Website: walmart
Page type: review-order
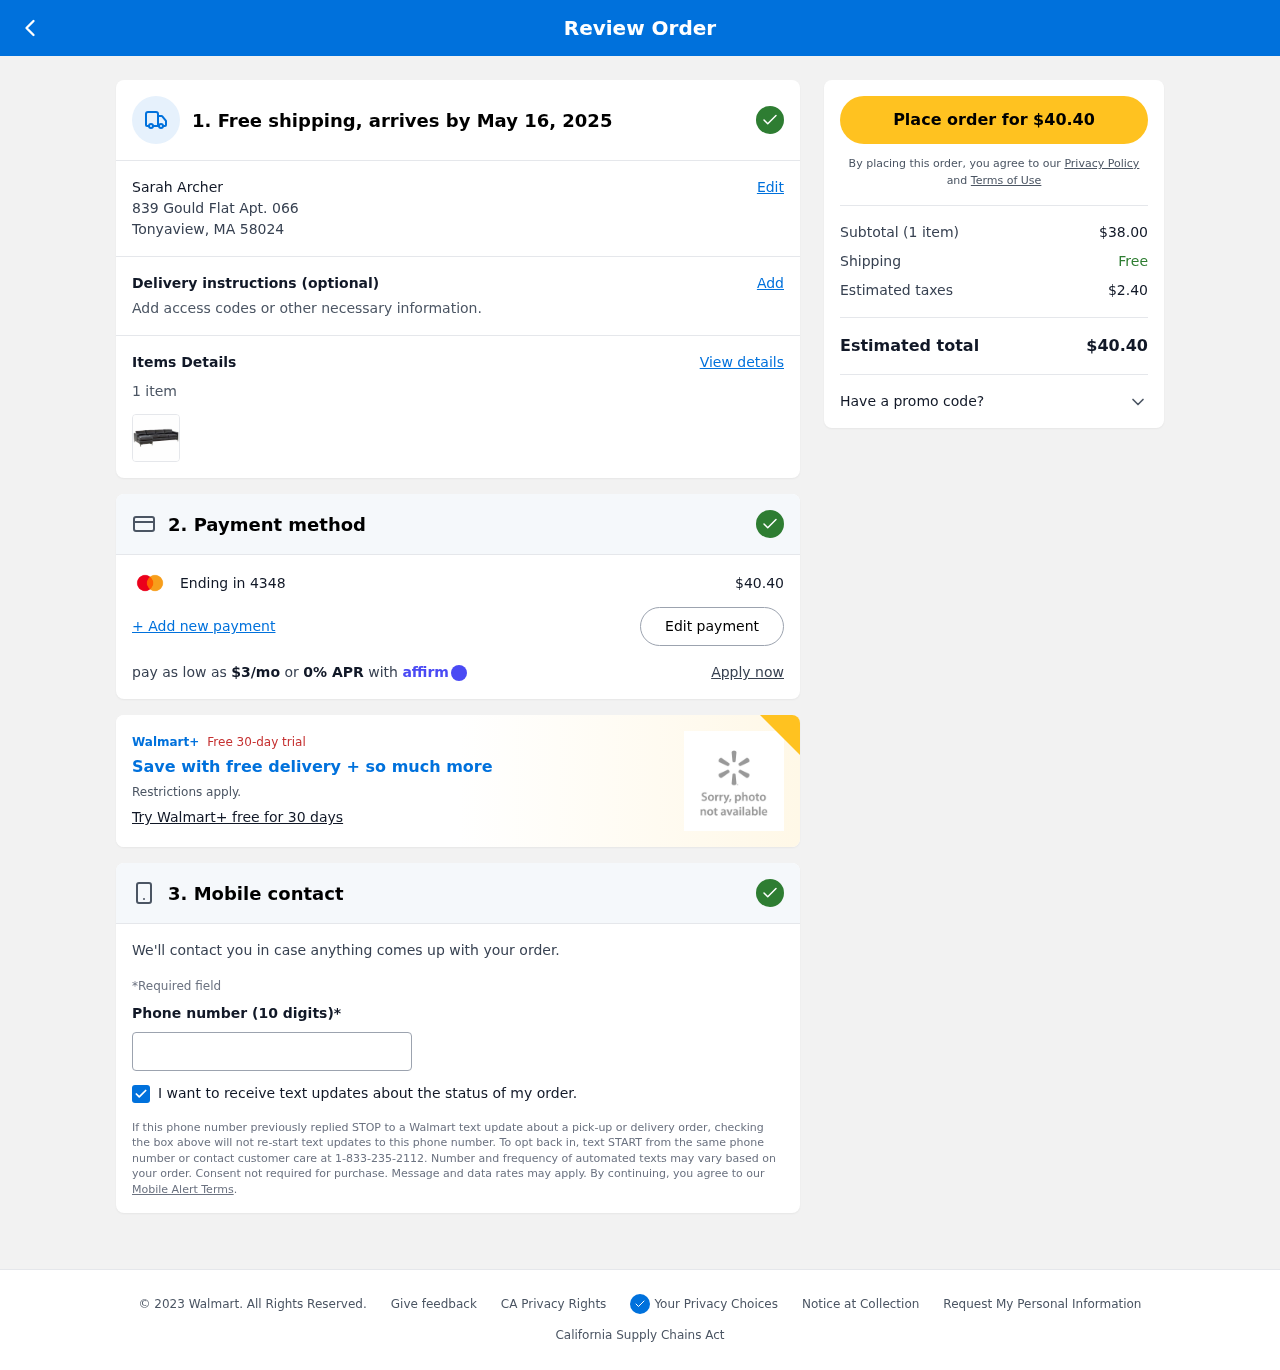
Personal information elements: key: PII_CARD_LAST4
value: Ending in 4348
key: PII_CITY_STATE_ZIP
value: Tonyaview, MA 58024
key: PII_FULLNAME
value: Sarah Archer
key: PII_PHONE
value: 2272954545
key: PII_STREET
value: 839 Gould Flat Apt. 066
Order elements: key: ORDER_DELIVERY_DATE
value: May 16, 2025
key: ORDER_NUM_ITEMS
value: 1 item
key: ORDER_NUM_ITEMS
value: Subtotal (1 item)
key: ORDER_TOTAL
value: $40.40
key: ORDER_TOTAL
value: Place order for $40.40
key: ORDER_MONTHLY_PAYMENT
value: $3/mo
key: ORDER_SUBTOTAL
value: $38.00
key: ORDER_TAX
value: $2.40